Interaction volume radius: 10 \u00c5
Interaction volume height: 10 \u00c5
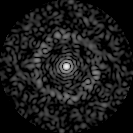
Disorder parameter: 0.8405